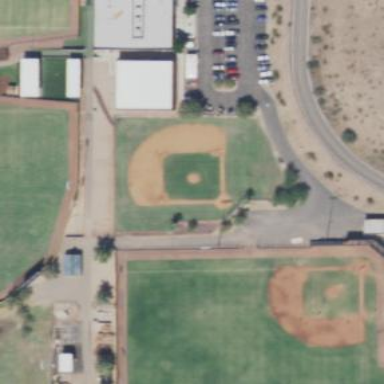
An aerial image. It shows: Baseball pitch for leisure land.